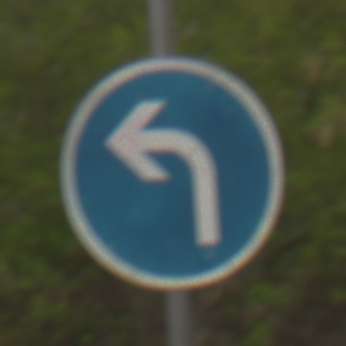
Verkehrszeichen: VorgeschriebeneFahrtrichtungLinks
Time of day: MorningAfternoon
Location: Outdoor (Nature)
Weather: Overcast
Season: NotSpecified
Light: Natural